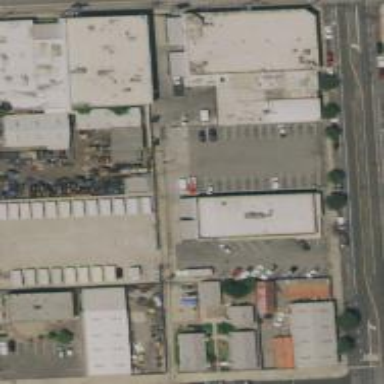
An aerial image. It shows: Blocked service alley.